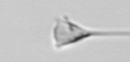
Label: Asterionellopsis_glacialis